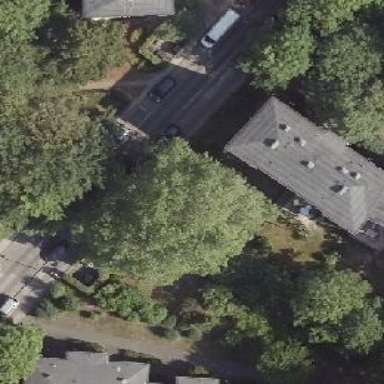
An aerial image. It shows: Black hipped-roofed building with apartments.